Field crop: maize
Growth stage: 2
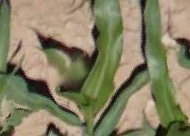
Species: maize